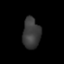
Tissue: lung
Cell type: T cells
Senescence score: 0.225
Nuclear area (px): 530
Mean DAPI intensity: 58.366